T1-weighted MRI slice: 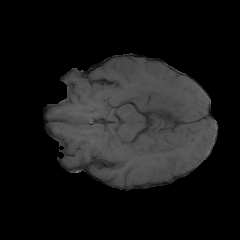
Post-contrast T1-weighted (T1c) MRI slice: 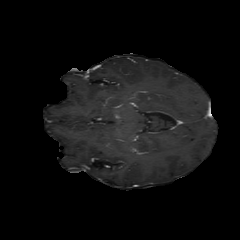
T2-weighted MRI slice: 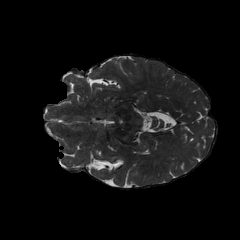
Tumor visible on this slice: no